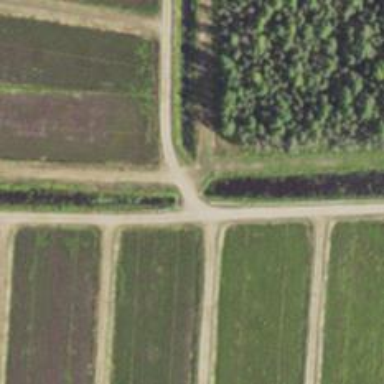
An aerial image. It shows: Track road beside dyke embankment.